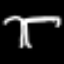
Label: palm tree